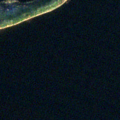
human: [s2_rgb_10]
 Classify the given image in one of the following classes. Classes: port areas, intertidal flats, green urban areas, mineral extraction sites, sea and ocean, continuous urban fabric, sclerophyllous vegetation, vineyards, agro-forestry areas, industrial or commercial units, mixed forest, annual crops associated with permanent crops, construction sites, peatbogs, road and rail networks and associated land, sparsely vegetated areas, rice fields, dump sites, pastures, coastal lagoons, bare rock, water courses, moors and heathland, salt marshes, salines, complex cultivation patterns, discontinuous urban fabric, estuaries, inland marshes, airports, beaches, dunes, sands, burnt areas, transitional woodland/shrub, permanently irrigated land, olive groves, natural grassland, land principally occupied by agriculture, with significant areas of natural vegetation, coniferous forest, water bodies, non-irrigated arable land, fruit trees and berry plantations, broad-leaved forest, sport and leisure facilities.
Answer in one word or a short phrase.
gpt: coniferous forest, water bodies